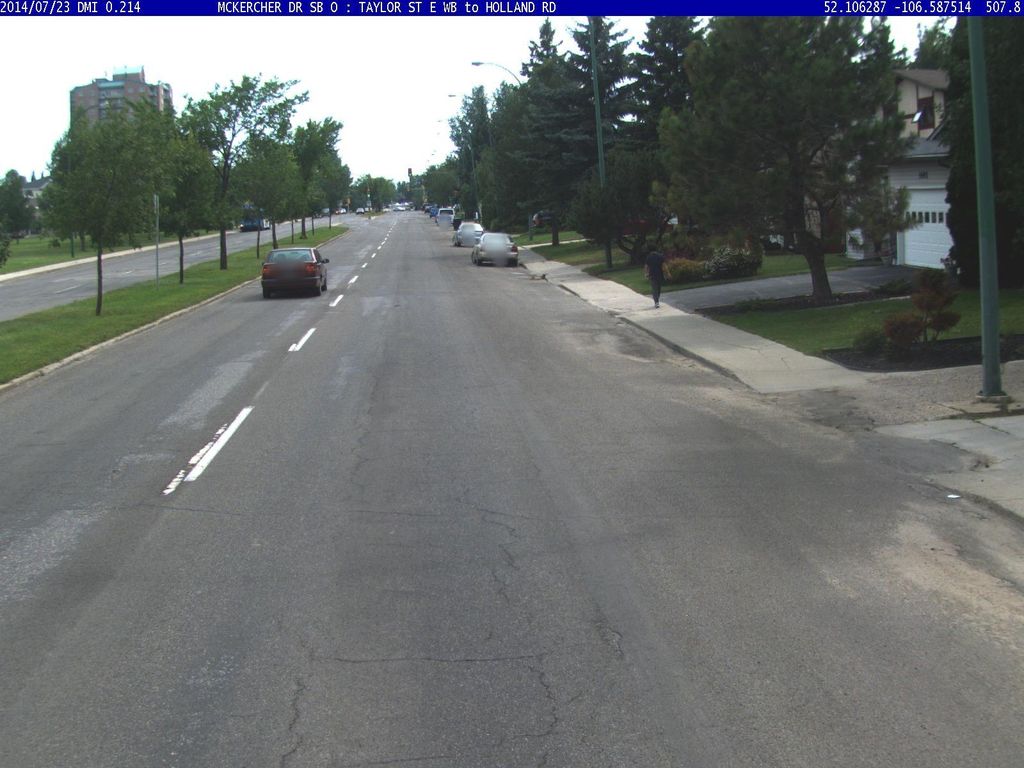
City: saskatoon